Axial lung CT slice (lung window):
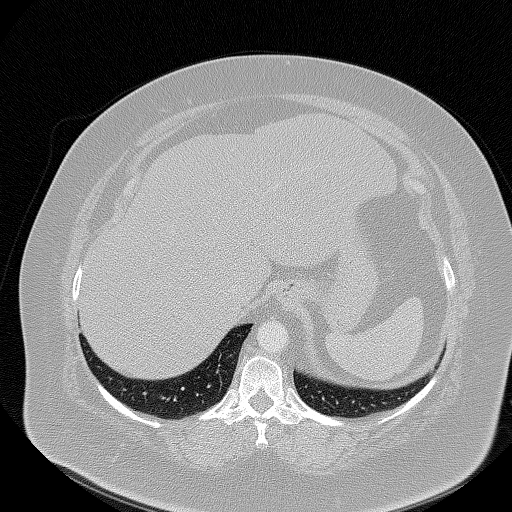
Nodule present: no